Question: Does anyone know where the icons in the Finder sidebar are located? I'd like to use that small resolution optimized Applications icon in my app, but I can't find the original anywhere.

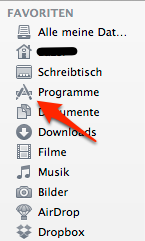
Answer: Found it.
'/System/Library/CoreServices/CoreTypes.bundle/Contents/Resources/SidebarApplicationsFolder.icns'